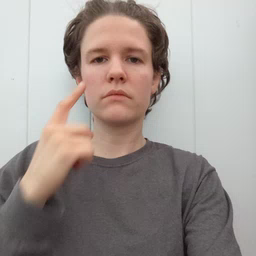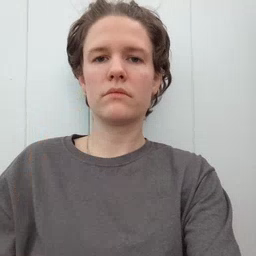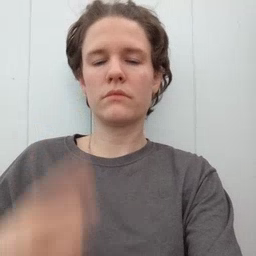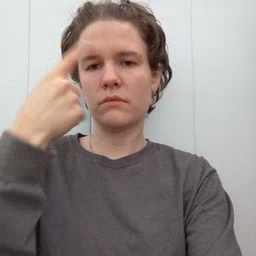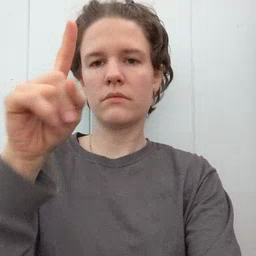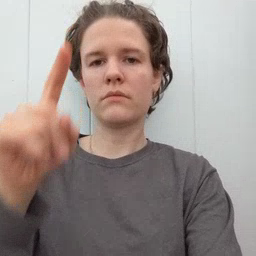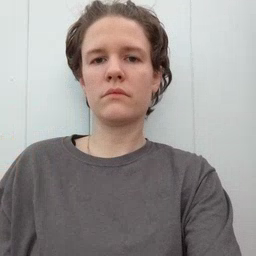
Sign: for